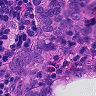
Metastatic tissue present: yes